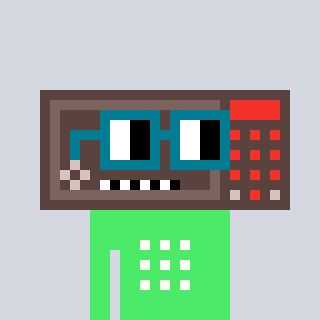
a pixel art character with square dark green glasses, a wallsafe-shaped head and a teal-colored body on a cool background